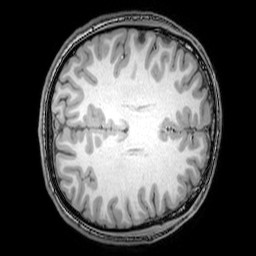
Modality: T1w
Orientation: axial
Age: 23
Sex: male
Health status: healthy
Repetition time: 0.081 s
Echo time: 0.037 s